Question: What is the value of the measurement in the image?
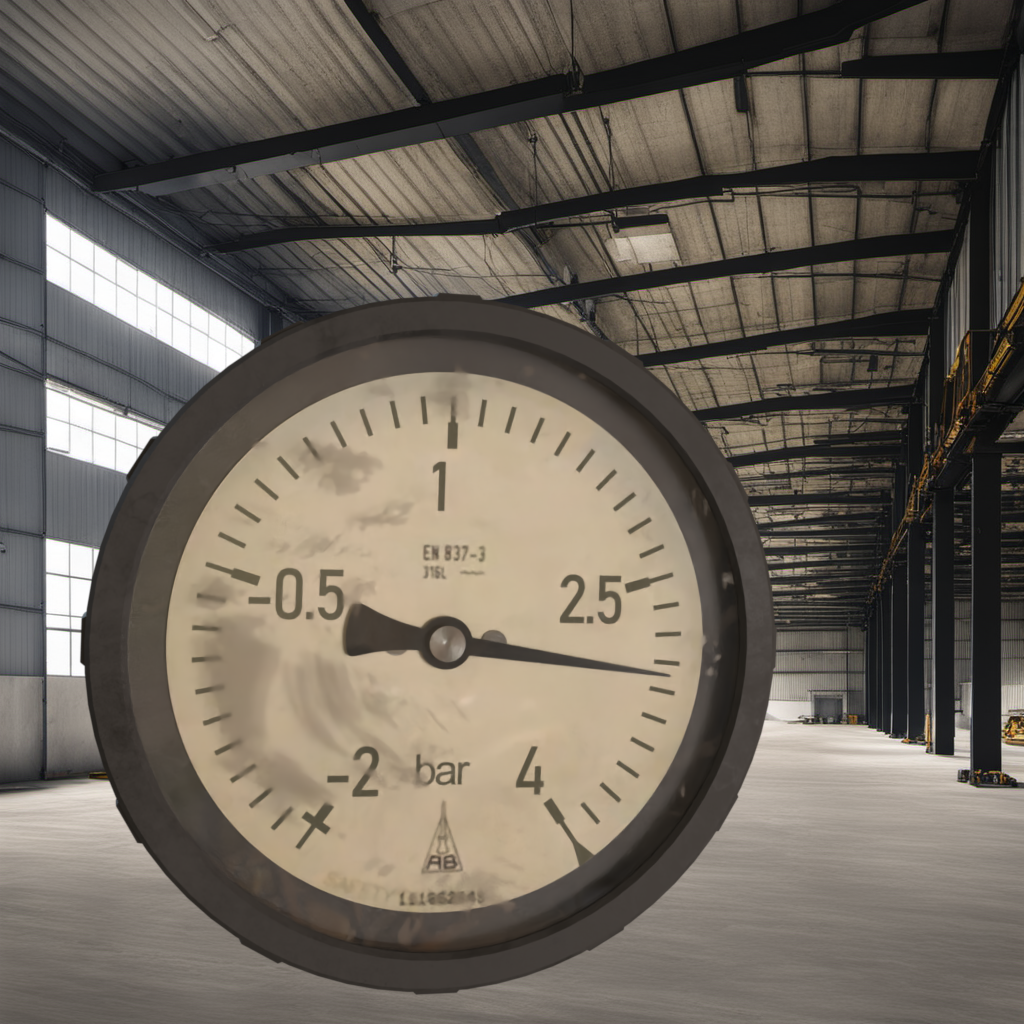
Answer: The result is 3.05
Question: What is the range of the measurement shown in the image?
Answer: The range is from -2 to 4
Question: What is the minimum and maximum reading range of the measurement in the image?
Answer: The minimum value is -2 and the maximum value is 4